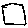
Label: square